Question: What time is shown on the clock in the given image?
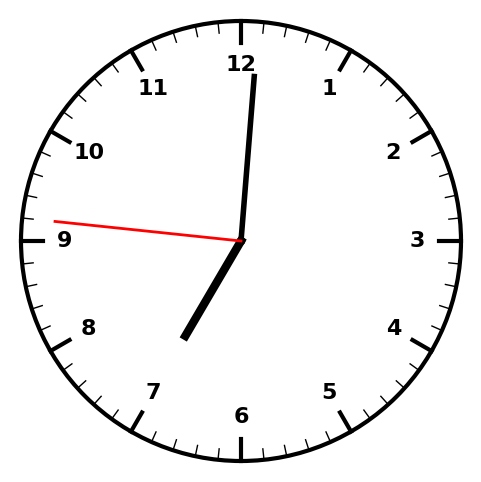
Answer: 07:00:46